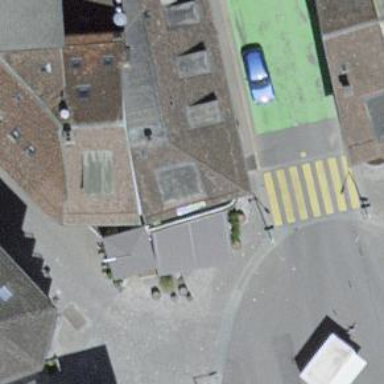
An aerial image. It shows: Cafe.